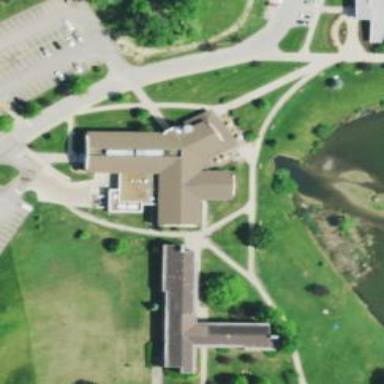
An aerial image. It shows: College building with gabled roof.